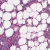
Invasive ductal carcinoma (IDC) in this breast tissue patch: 1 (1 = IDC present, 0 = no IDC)